Aerial crown-view tile of a tropical tree (Barro Colorado Island, Panama), acquired 20250715:
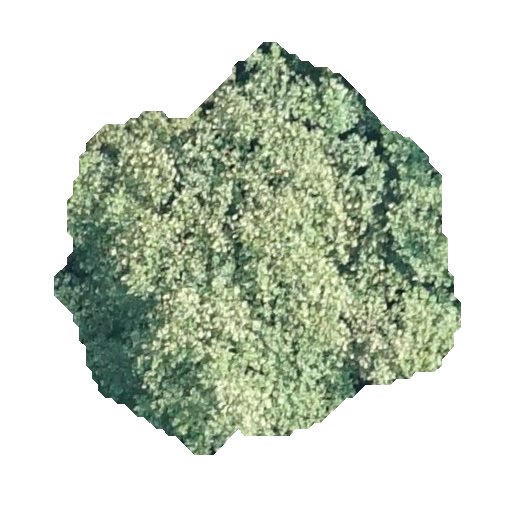
Species: Hieronyma alchorneoides
GBIF accepted scientific name: Hieronyma alchorneoides
Crown area: 170.285 m²